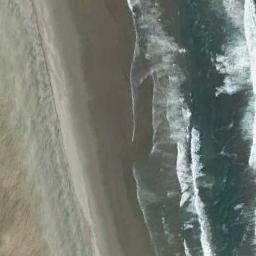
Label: beach